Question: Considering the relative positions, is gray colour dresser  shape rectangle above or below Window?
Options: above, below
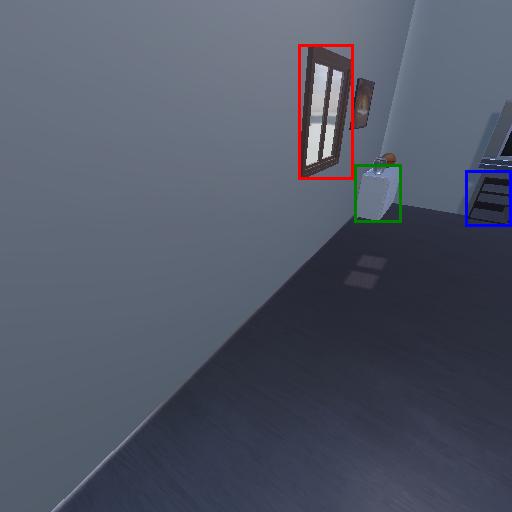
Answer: above